Interaction volume radius: 5 \u00c5
Interaction volume height: 15 \u00c5
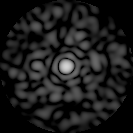
Disorder parameter: 0.844